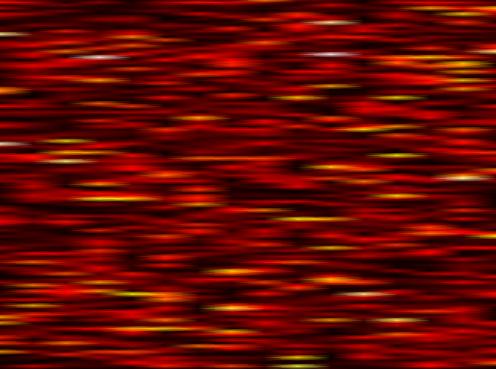
Label: FOFDM